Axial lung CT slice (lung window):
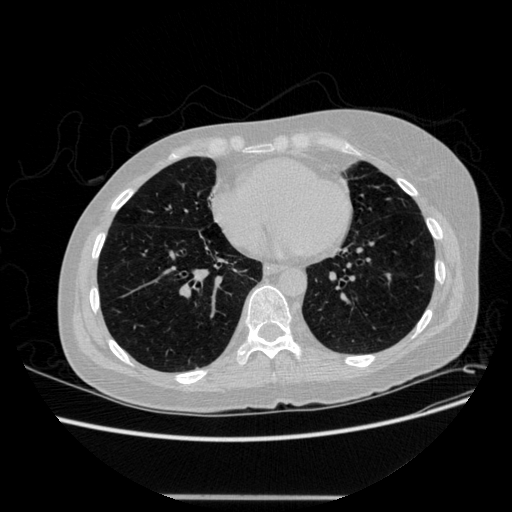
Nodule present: no